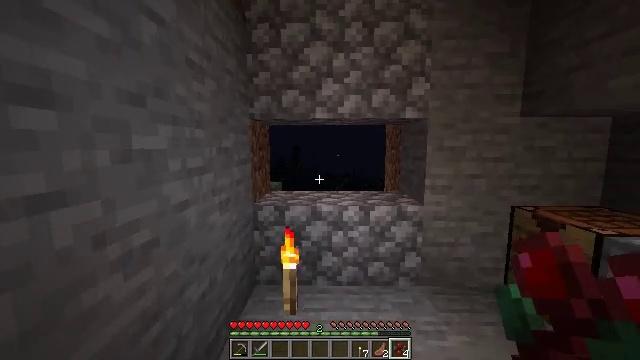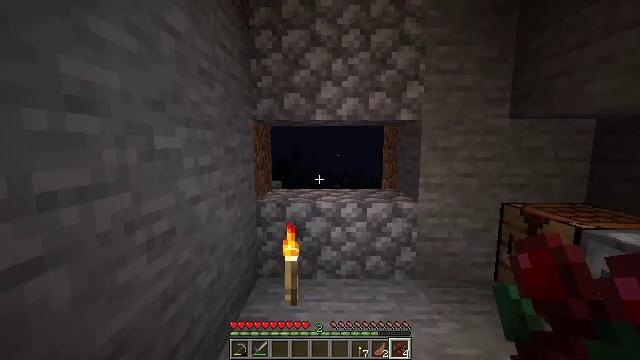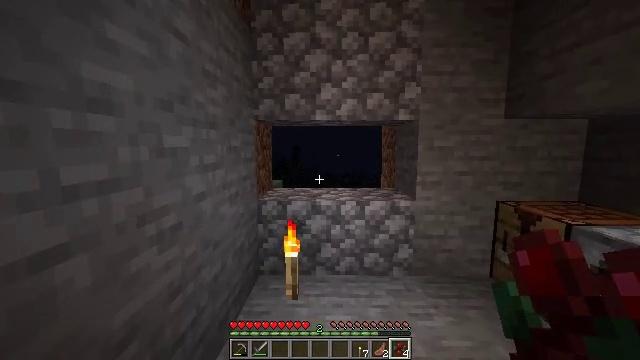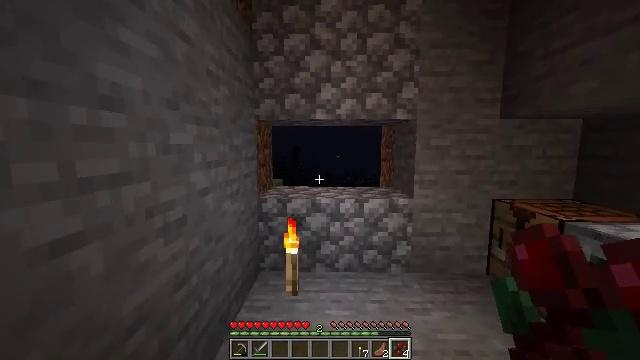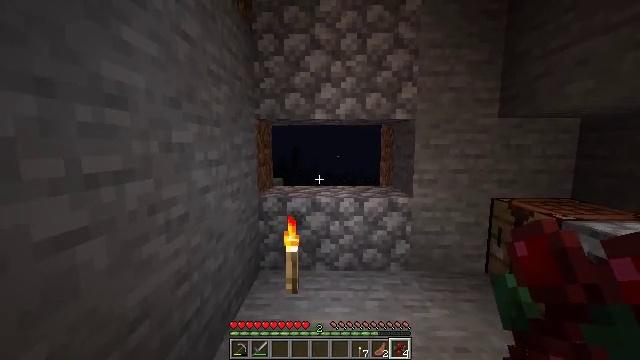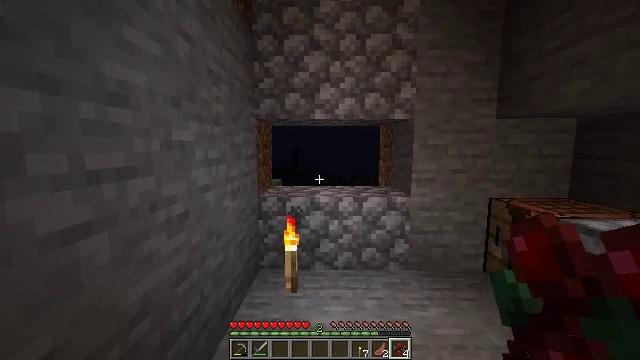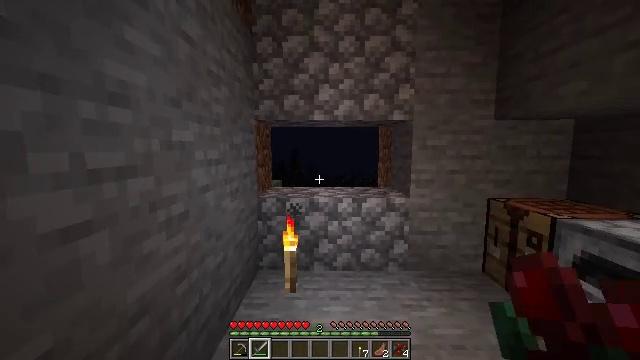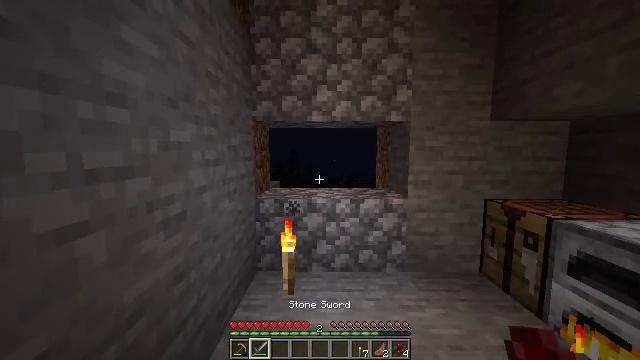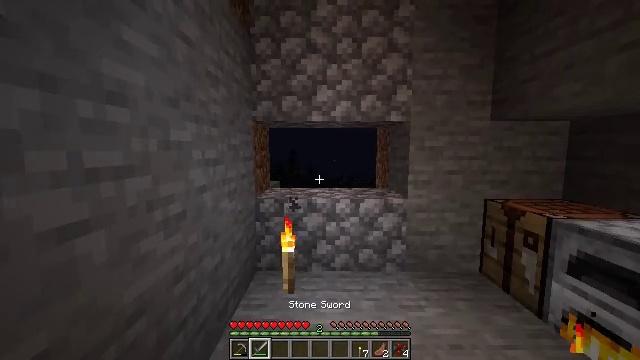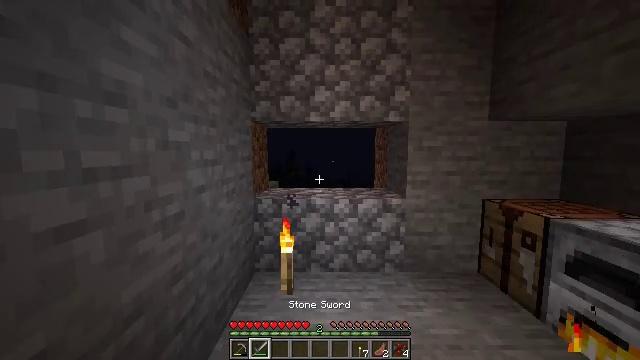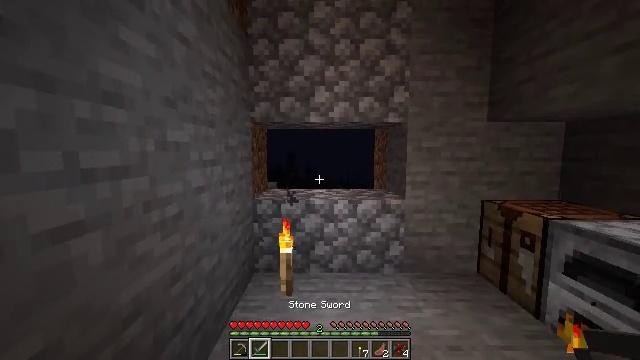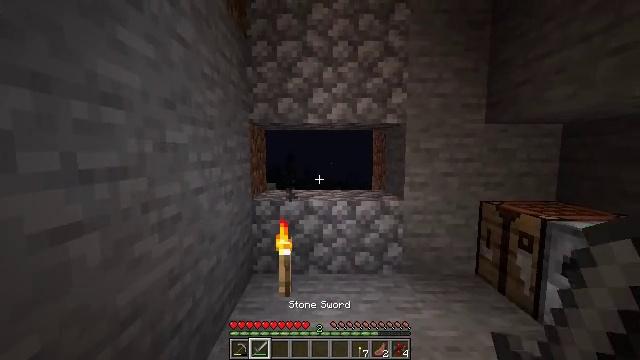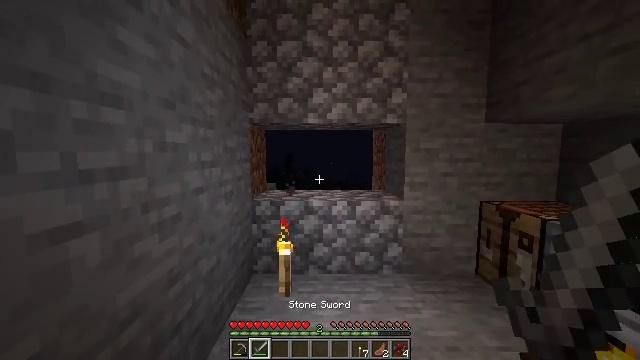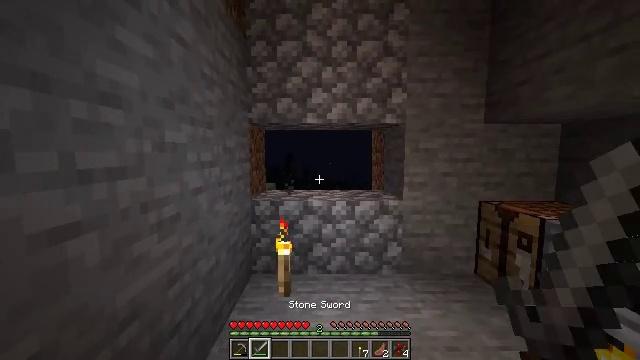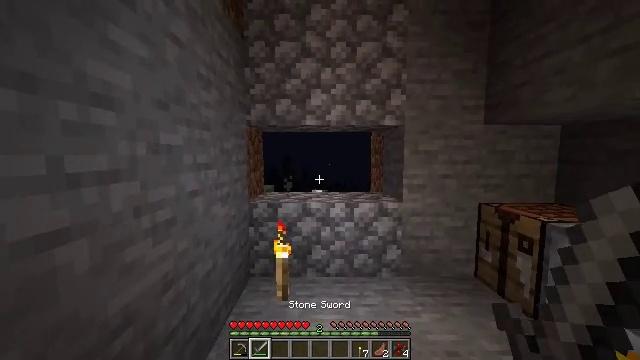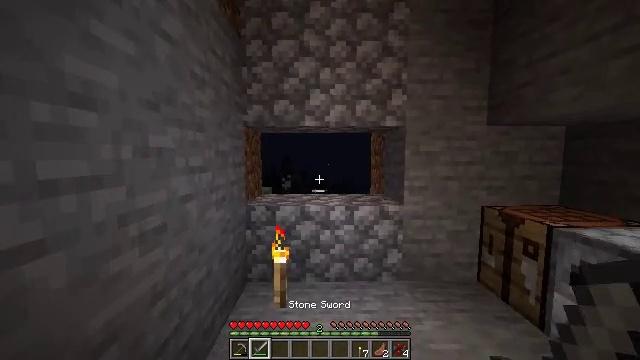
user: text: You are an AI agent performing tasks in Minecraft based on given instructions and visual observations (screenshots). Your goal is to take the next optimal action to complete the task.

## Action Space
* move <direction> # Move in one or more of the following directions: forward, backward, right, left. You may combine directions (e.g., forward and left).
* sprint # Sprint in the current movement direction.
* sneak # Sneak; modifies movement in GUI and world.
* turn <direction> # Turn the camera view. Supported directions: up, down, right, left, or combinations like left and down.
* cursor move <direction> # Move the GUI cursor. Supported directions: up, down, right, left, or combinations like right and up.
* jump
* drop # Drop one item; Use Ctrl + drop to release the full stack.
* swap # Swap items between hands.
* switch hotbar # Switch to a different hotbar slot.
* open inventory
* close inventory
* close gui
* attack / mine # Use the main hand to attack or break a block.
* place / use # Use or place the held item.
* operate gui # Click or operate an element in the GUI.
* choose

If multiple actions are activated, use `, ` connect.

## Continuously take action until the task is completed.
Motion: motion action
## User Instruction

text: Use the crafting table to make a cobblestone slab.
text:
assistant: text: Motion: no_op
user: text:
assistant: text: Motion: no_op
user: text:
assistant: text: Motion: no_op
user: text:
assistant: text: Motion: no_op
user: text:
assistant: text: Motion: no_op
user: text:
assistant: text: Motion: switch to hotbar 2
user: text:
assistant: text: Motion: switch to hotbar 2
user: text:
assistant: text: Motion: switch to hotbar 2
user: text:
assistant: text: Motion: no_op
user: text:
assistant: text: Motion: no_op
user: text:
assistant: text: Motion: no_op
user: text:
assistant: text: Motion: no_op
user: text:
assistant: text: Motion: no_op
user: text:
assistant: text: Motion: move forward
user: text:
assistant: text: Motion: move forward
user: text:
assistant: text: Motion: move forward
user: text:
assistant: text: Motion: move forward
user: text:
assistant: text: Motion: move forward
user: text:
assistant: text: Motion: move forward
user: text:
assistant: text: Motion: move forward
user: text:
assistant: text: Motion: move forward
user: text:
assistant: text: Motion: move forward
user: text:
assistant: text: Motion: move forward
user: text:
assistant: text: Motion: move forward, turn left
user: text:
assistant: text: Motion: move forward
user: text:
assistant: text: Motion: move forward
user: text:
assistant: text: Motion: move forward and move left
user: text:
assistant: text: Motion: move forward and move left, turn right
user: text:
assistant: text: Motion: move forward and move left, turn right and down
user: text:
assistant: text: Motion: move forward, turn right and down